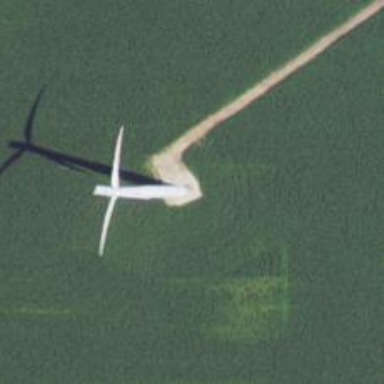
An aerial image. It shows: Wind power generator employing wind turbines.